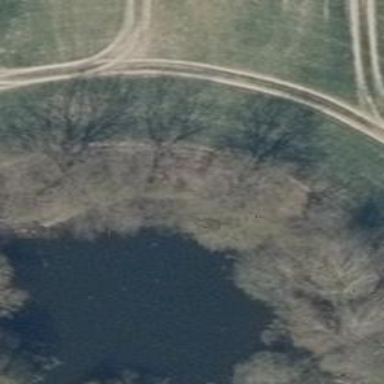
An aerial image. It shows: Serene pond surrounded by nature.